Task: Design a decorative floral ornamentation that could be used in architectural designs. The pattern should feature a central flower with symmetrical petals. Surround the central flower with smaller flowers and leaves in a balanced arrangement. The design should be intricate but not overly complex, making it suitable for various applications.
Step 984:
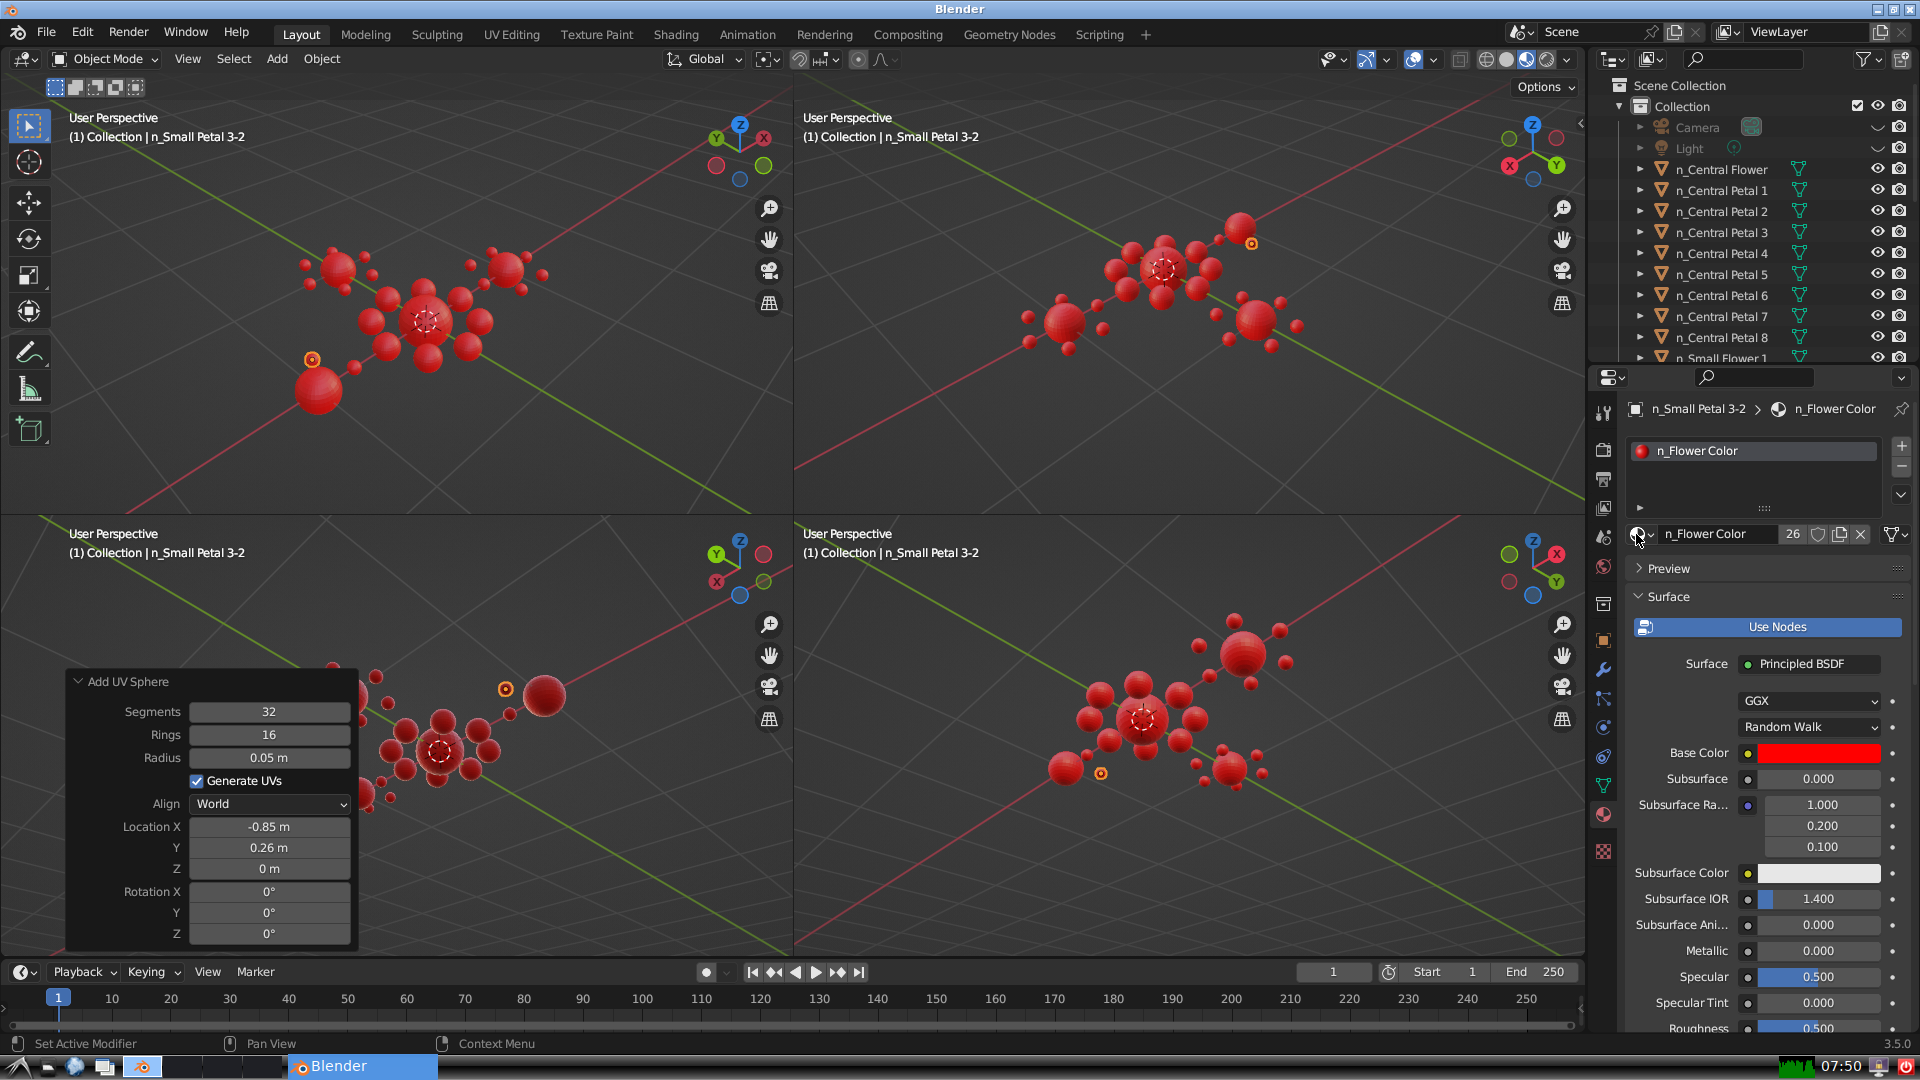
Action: {"mouse_move": [278, 58]}